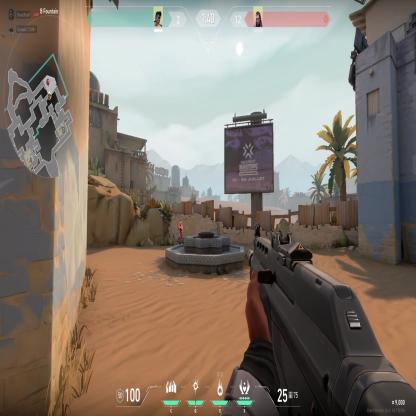
Label: enemy